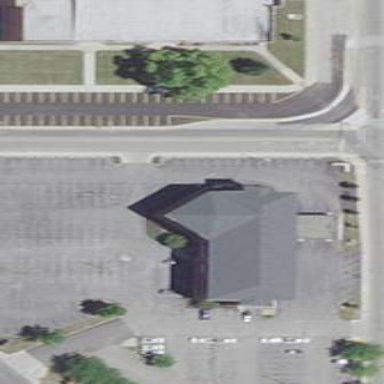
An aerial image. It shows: Commercial building housing bank.